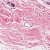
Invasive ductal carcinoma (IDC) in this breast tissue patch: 0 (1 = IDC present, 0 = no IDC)